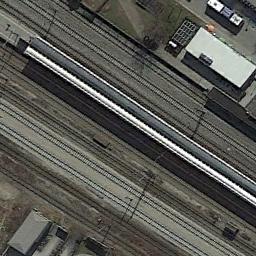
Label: railway